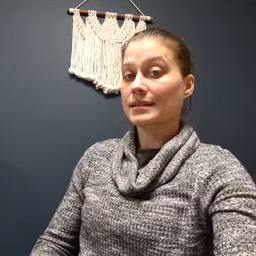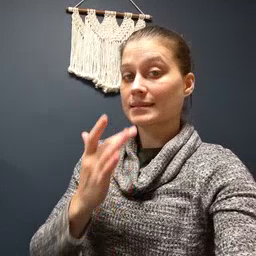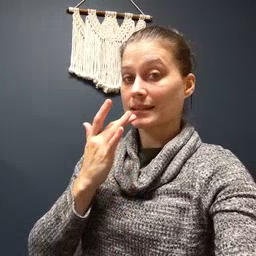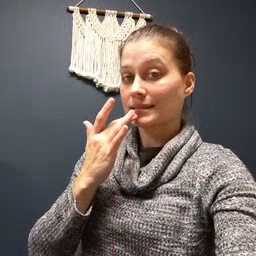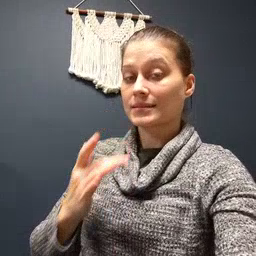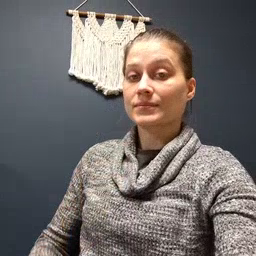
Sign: taste